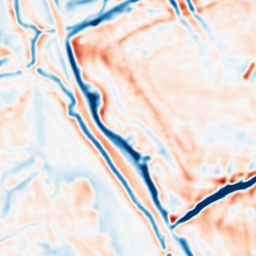
Category: multiscale
Decomposition family: dog
Decomposition parameters: sigma_low: 2
sigma_high: 5
Upsampling method: bspline
Upsampling parameters: scale: 4
Upsampling scale: 4